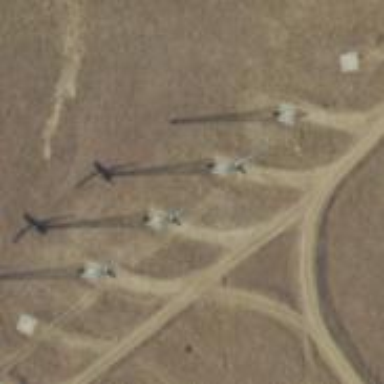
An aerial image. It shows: Wind power generator employing wind turbines.